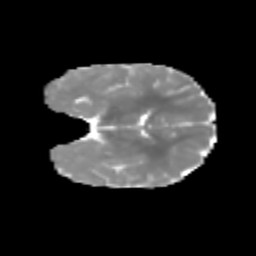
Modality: MD
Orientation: coronal
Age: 7
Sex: male
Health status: healthy